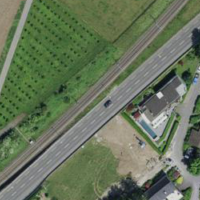
EUNIS habitat code: 55
Species observed at this site:
Chroicocephalus ridibundus
Fulica atra